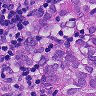
Metastatic tissue present: yes